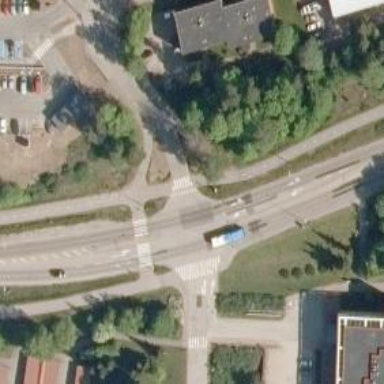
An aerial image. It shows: Crossing on asphalt cycleway.